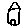
Label: house